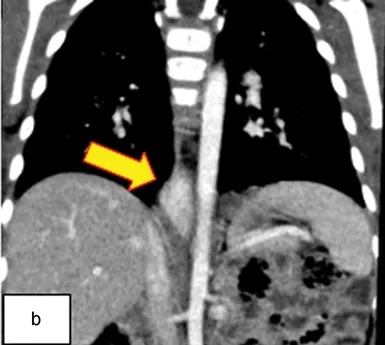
(a, b) Postnatal computed tomography shows two anomalous systemic arteries originating from the left gastric artery and supplying the lung mass.
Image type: radiology (ct)